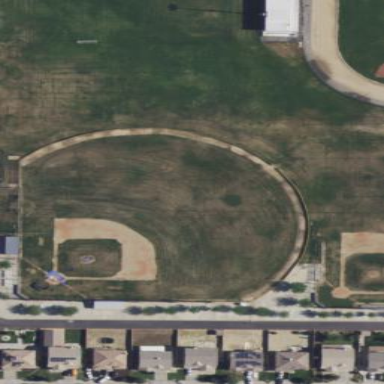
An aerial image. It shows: Baseball pitch for leisure and sports activities.